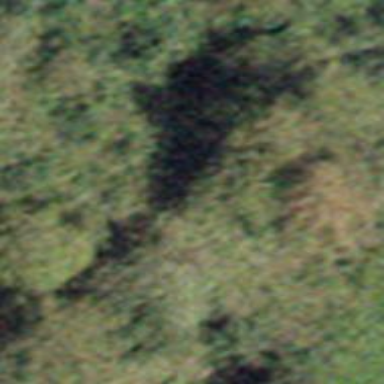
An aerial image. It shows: Forest area.